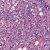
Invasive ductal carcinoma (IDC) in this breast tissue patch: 1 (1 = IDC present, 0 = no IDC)